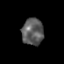
Tissue: prostate
Cell type: T cells
Senescence score: 0.3477
Nuclear area (px): 564
Mean DAPI intensity: 92.404